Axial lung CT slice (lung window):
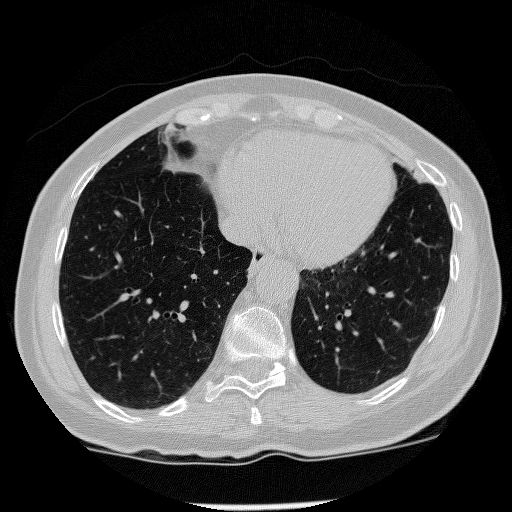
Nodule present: no